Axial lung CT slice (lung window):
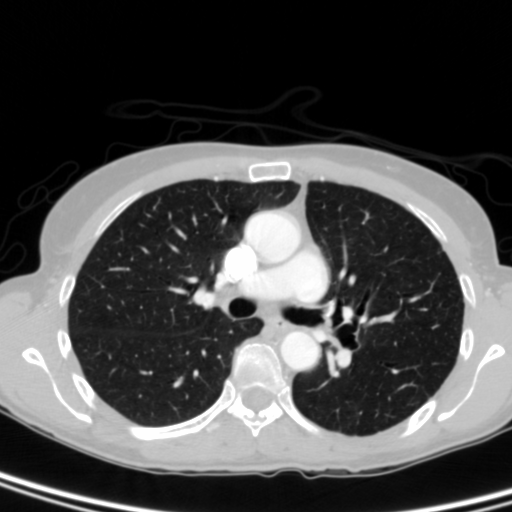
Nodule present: no